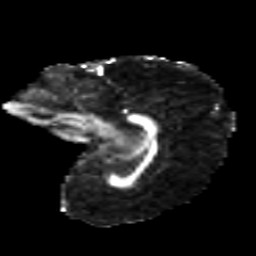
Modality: FA
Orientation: sagittal
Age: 12
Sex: male
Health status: ill
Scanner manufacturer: ge
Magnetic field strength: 3 T
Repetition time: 6.752 s
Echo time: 0.079 s